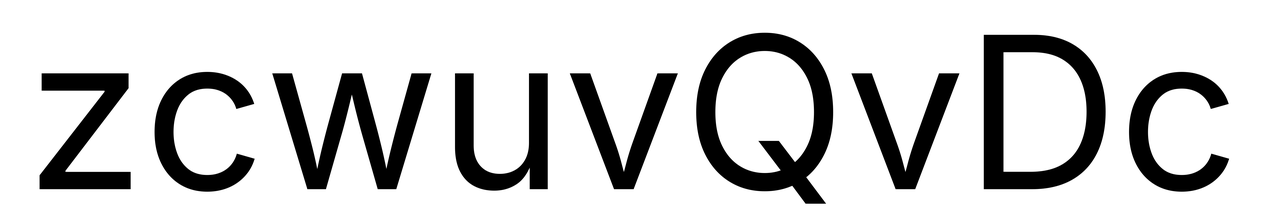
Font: Inter_Regular